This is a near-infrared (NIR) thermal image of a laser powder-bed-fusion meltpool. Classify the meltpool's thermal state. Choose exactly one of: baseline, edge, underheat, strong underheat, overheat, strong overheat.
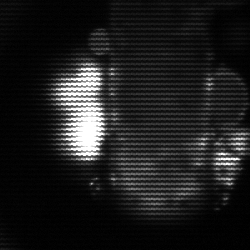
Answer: strong underheat